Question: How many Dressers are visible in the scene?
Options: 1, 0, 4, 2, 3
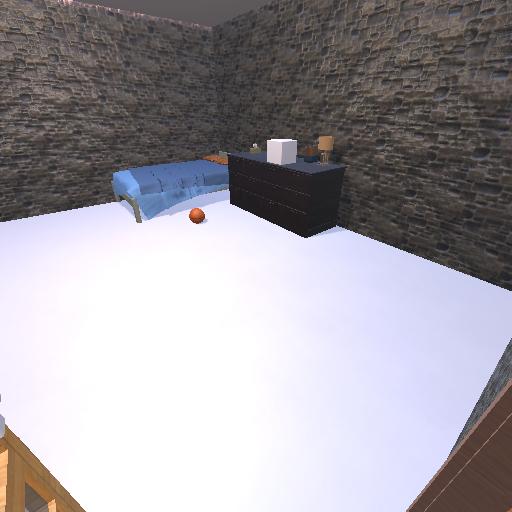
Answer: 1